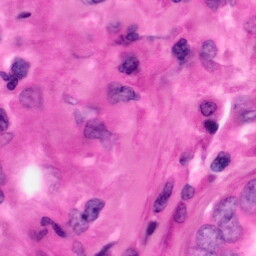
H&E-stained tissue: Pancreatic